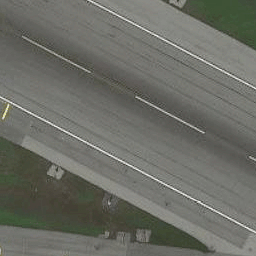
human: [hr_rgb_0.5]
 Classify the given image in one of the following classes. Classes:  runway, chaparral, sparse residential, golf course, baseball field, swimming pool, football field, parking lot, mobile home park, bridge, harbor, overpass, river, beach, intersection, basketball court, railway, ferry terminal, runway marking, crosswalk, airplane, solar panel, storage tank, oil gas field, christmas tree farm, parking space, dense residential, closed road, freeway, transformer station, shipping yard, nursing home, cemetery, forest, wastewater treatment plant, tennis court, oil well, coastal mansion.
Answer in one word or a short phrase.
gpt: runway